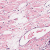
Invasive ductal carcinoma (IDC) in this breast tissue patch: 1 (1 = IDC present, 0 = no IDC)